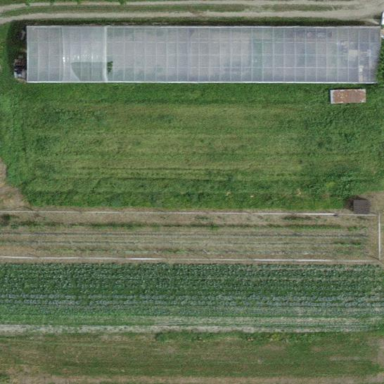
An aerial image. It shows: Greenhouse used for horticulture.